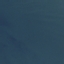
Label: SeaLake